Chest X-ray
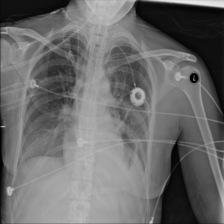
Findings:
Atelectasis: negative
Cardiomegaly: negative
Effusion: positive
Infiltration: negative
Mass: positive
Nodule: negative
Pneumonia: negative
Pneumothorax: negative
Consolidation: negative
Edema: negative
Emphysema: negative
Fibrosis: negative
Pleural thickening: negative
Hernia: negative